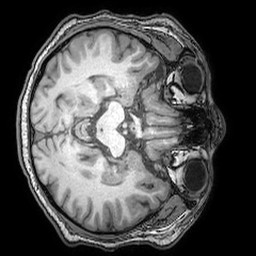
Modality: T1w
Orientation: axial
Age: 30
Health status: ill
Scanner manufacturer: philips
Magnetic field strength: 3 T
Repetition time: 0.007 s
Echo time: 0.0035 s